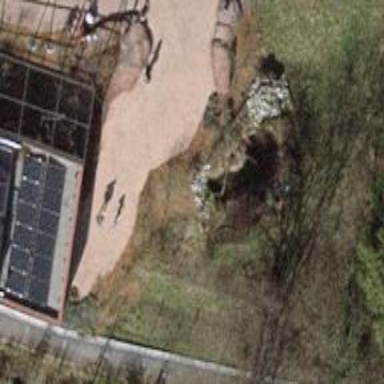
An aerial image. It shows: Brown bench.